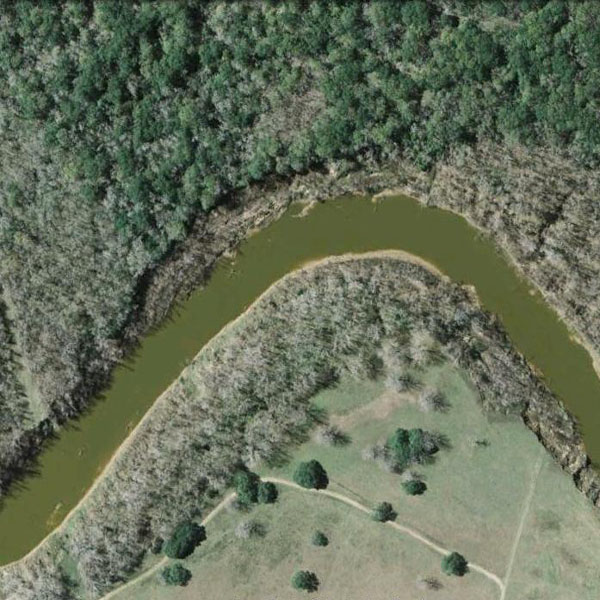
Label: River